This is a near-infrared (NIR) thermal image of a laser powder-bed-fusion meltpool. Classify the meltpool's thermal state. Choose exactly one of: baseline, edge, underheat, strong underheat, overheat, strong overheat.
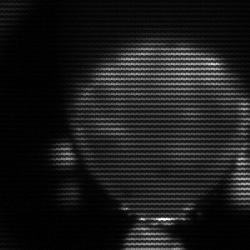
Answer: edge